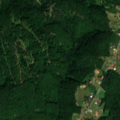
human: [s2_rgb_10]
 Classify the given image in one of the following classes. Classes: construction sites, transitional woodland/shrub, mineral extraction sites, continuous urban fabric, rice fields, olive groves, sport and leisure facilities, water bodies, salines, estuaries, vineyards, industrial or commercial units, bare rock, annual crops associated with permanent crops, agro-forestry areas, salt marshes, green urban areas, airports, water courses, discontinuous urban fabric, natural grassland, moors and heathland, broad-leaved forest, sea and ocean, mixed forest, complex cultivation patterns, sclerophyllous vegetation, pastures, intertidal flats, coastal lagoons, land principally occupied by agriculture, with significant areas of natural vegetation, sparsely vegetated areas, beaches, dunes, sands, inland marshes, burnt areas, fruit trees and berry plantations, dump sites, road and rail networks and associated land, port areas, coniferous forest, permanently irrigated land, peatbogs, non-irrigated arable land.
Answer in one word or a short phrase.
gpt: pastures, complex cultivation patterns, broad-leaved forest